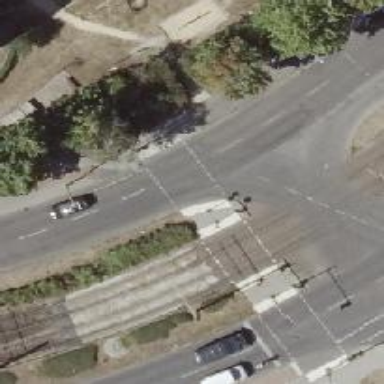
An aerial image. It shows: Footway located on traffic island.